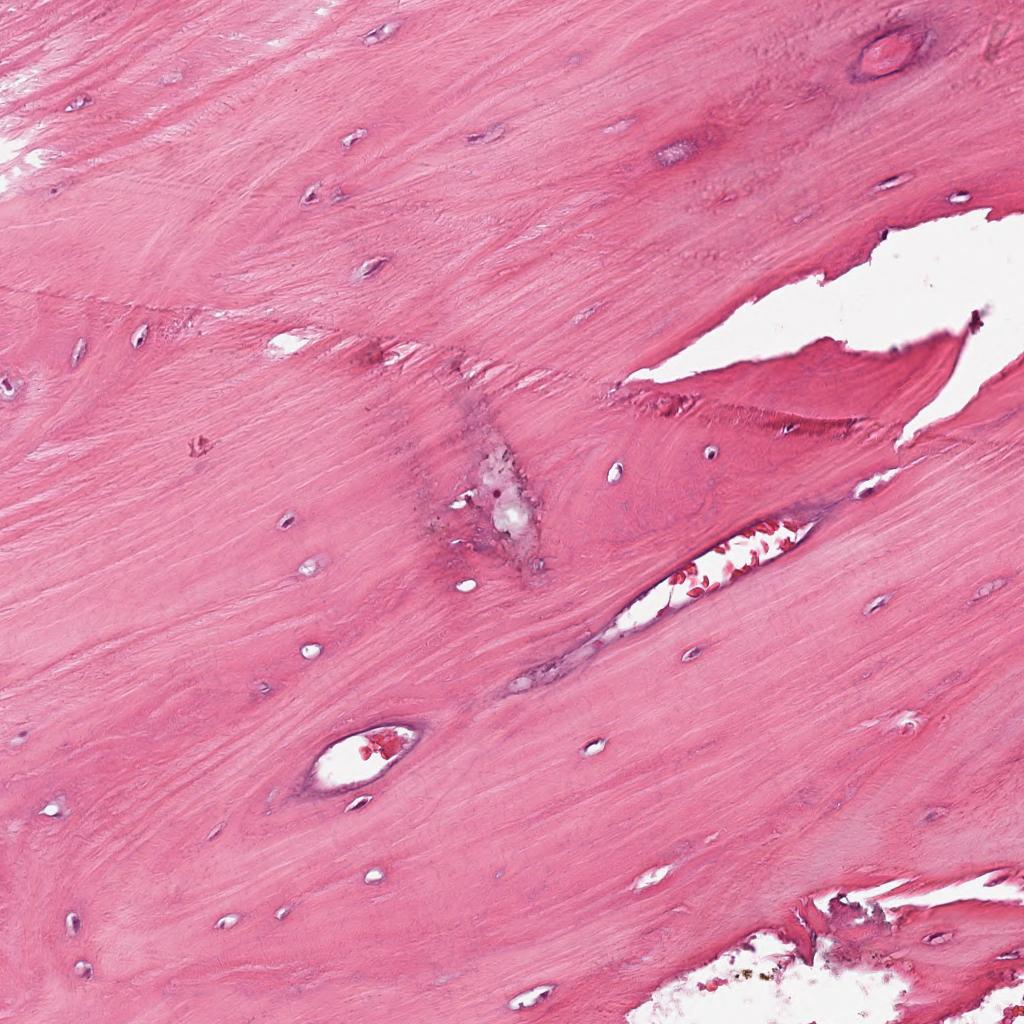
Label: Non-Tumor